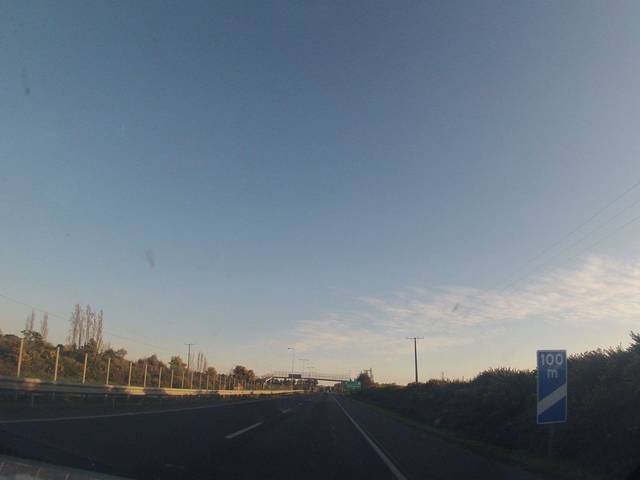
Region: Chile
Coordinates: -38.38, -72.389